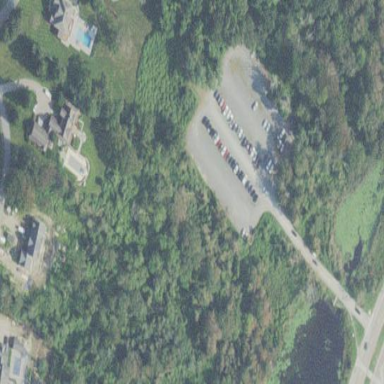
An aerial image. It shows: Parking area with dirt surface.